Field crop: maize
Growth stage: 2
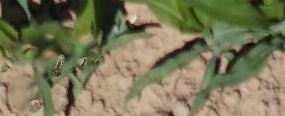
Species: maize